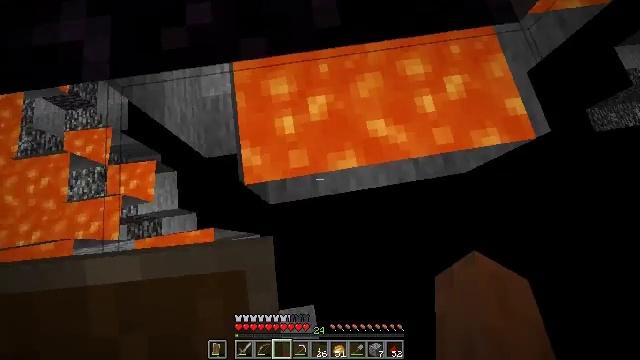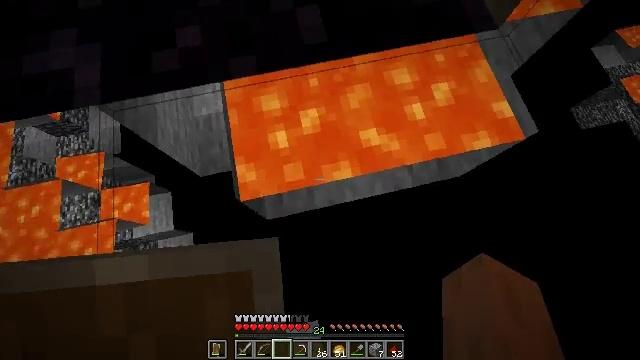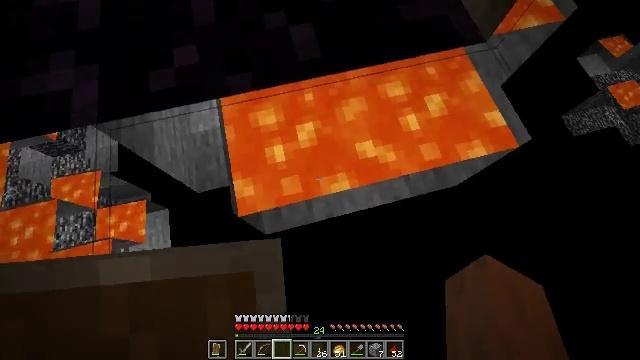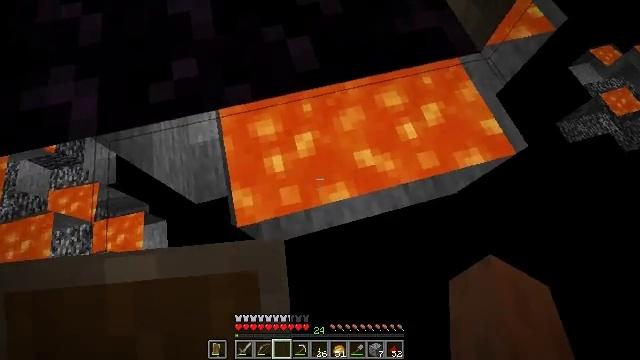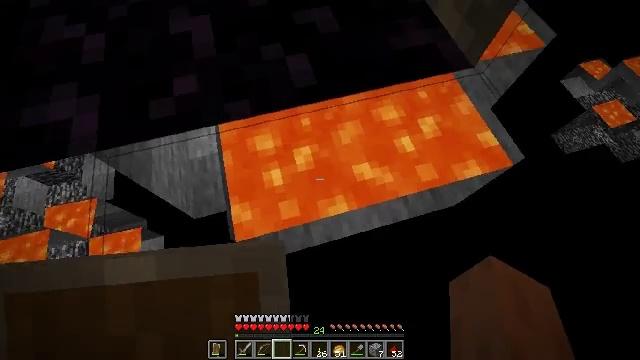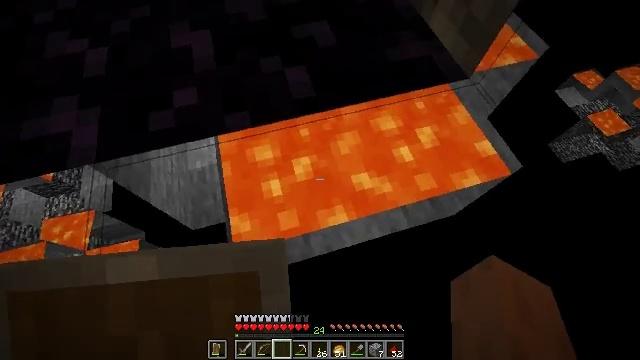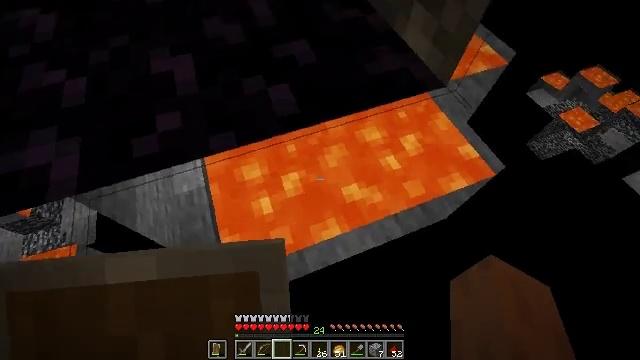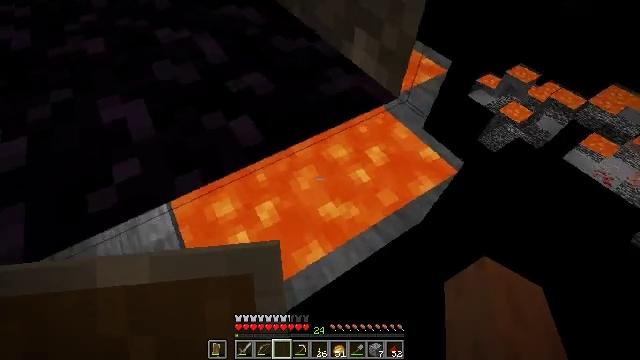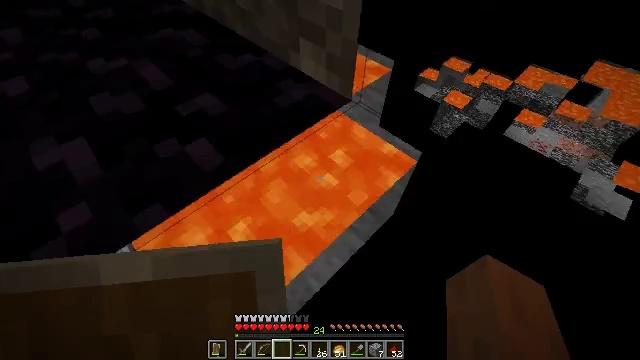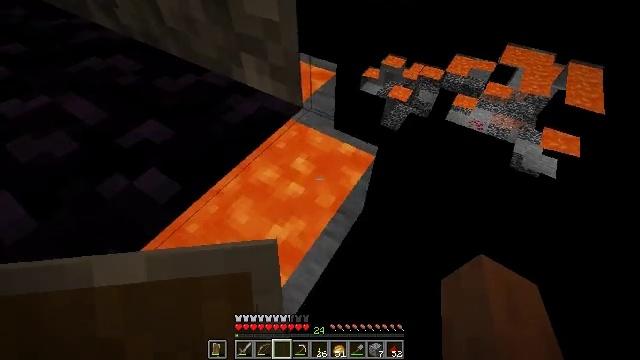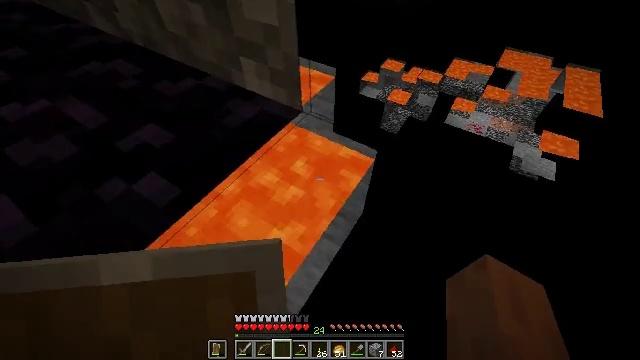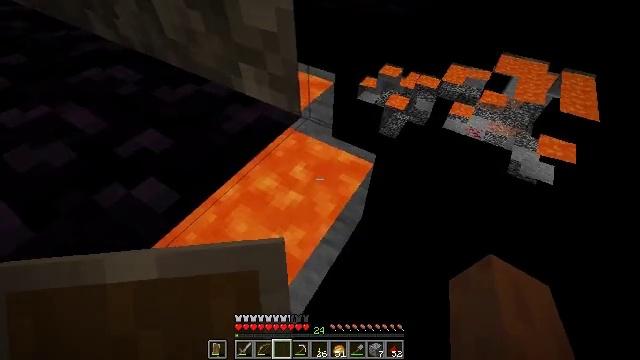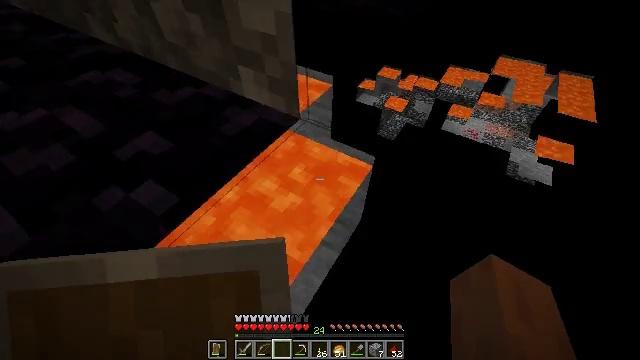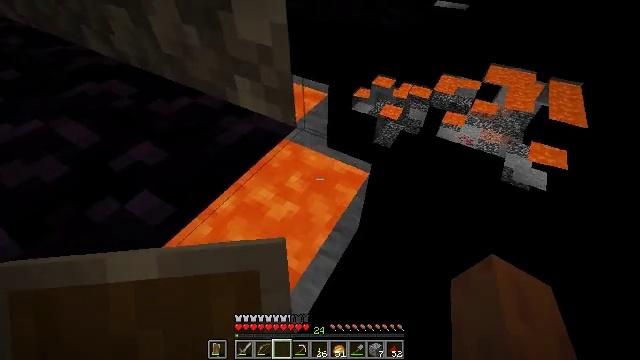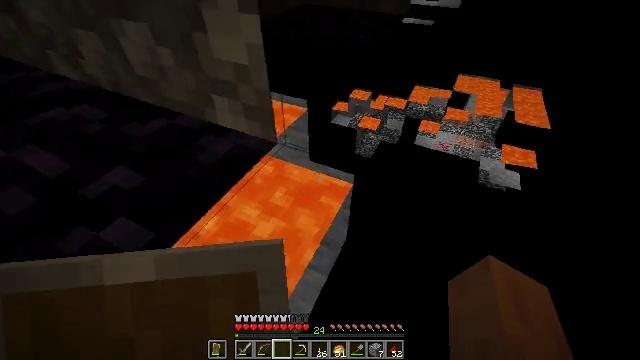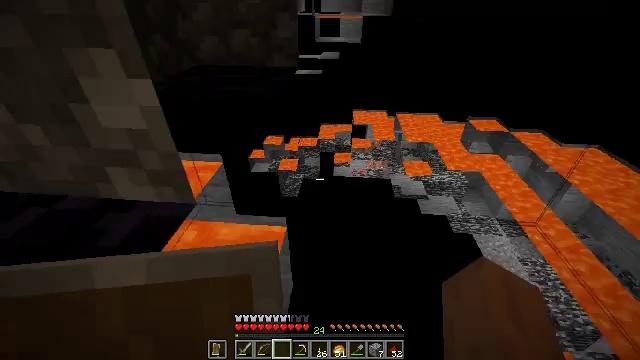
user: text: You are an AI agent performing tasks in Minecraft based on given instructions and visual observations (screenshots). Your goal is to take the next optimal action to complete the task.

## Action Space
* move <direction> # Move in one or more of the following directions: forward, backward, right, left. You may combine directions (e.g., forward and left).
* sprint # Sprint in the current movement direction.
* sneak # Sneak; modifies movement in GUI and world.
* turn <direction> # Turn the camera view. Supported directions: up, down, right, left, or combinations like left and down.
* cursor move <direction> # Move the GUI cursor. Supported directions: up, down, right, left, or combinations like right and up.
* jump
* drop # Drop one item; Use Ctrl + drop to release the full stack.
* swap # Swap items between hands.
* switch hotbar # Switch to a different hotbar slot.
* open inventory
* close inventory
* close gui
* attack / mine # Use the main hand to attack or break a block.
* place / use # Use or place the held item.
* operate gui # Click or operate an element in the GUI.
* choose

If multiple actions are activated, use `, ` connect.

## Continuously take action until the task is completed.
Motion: motion action
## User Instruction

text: Attack the piston head to remove it.
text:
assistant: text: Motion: turn right and up
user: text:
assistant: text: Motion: turn right and up
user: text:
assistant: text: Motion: turn up
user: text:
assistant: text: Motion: turn up
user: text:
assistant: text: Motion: turn up
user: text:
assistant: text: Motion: turn right and up
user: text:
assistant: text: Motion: turn right and up
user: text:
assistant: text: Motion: turn right and up
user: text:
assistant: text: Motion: turn right and up
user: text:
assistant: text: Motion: no_op
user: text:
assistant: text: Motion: turn up
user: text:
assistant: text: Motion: no_op
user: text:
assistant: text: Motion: turn right and up
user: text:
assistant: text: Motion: turn right and up
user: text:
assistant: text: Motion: turn right and up
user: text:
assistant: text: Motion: turn right and up
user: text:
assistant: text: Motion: turn right and up
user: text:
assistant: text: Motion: turn right and up
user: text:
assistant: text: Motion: turn up
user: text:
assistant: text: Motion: no_op
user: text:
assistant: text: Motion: no_op
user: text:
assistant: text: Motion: no_op
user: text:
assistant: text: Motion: no_op
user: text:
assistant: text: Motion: no_op
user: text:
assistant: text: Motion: turn left and down
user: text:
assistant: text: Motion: turn left and down
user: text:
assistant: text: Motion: turn down
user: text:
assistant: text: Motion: turn right and up
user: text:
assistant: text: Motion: turn right and up
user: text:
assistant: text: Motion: turn right and up